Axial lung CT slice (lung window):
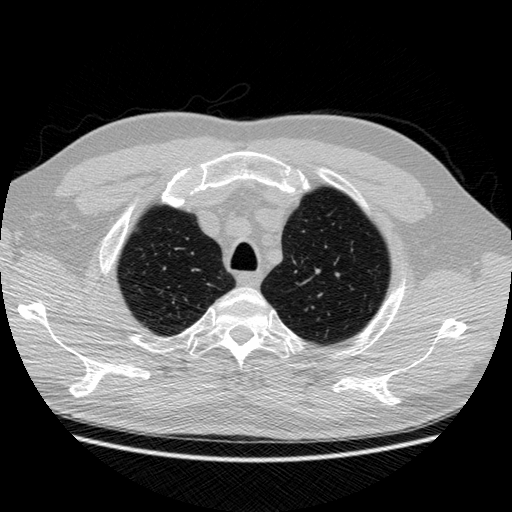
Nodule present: no